Question: I am working with eclipse juno and when i create new application so it contain error.
I am go through with following solution but still the error is there.
1. clean and build the application
2.Add the appcompat_v7 library
please help me to fix this error.![I have added and clean the project but still the error are there][2] [2]:
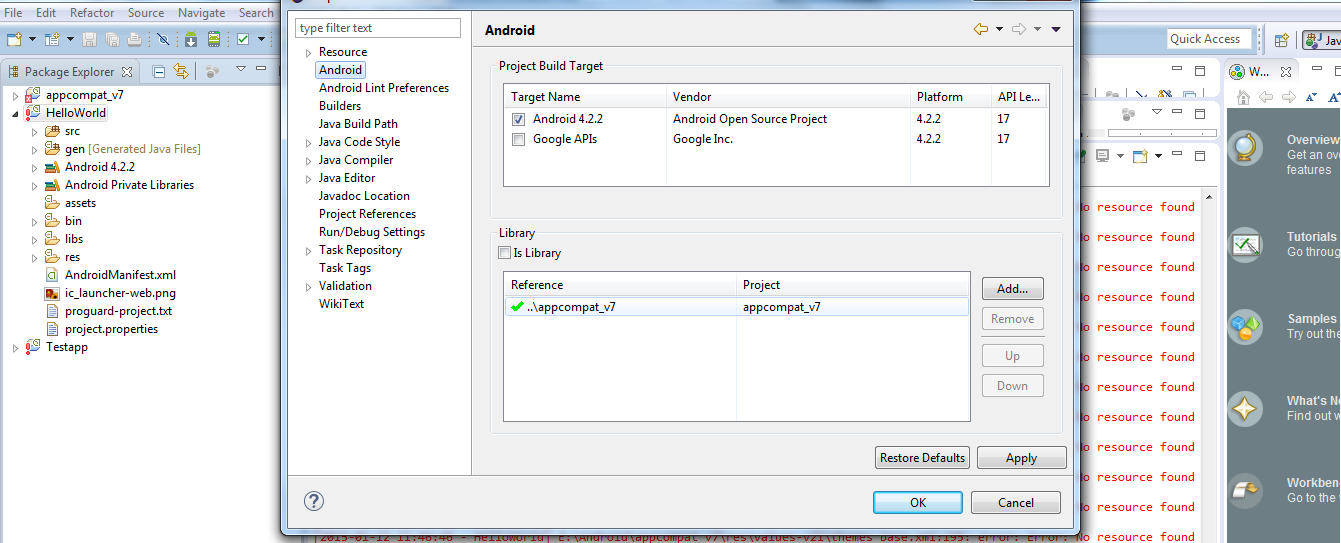
Answer: Do as directed:
1. Delete appcompat_v7 library library from your project. You will find some errors in your main project.
2. You will find errors in your styles files in the values folder.
(i) Apply the following lines of code in the 'styles.xml' of your 'values' folder which contains error:
'''
<resources>
<!--
Base application theme for API 11+. This theme completely replaces
AppBaseTheme from res/values/styles.xml on API 11+ devices.
-->
<style name="AppBaseTheme" parent="android:Theme.Light">
<!-- API 11 theme customizations can go here. -->
</style>
</resources>
'''
(ii) Apply these in 'styles.xml' of 'values-v11' folder:
'''
<resources>
<!--
Base application theme for API 11+. This theme completely replaces
AppBaseTheme from res/values/styles.xml on API 11+ devices.
-->
<style name="AppBaseTheme" parent="android:Theme.Holo.Light">
<!-- API 11 theme customizations can go here. -->
</style>
</resources>
'''
(iii) Apply these in 'styles.xml' of 'values-v14' folder:
'''
<resources>
<!--
Base application theme for API 11+. This theme completely replaces
AppBaseTheme from res/values/styles.xml on API 11+ devices.
-->
<style name="AppBaseTheme" parent="android:Theme.Holo.Light">
<!-- API 11 theme customizations can go here. -->
</style>
</resources>
'''
1. Inside menu folder, replace app:showAsAction="never" with android:showAsAction="never"
2. Finally in your MainActivity replace ActionBarActivity with Activity. Remove all the unnecessary imports.
Now hopefully, your project is ready to run.